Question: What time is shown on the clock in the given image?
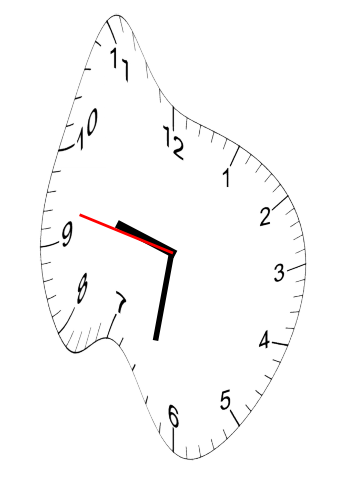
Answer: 09:31:47